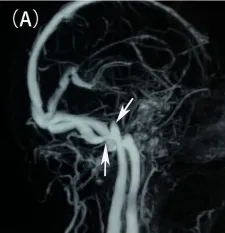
Preoperative evaluation and diagnostic imaging of the patient. (A, B) Pre-treatment MRV scans showed the stenosis at the junction of the right sigmoid sinus and the internal jugular vein, and a high jugular bulb (white arrow).
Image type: radiology (mri)